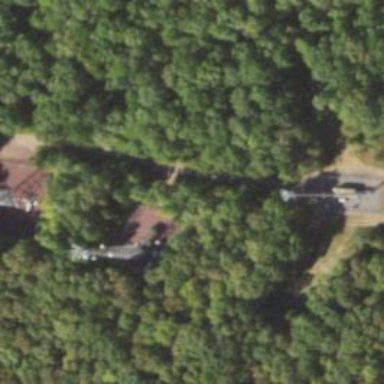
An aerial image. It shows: Mast tower used for communication.